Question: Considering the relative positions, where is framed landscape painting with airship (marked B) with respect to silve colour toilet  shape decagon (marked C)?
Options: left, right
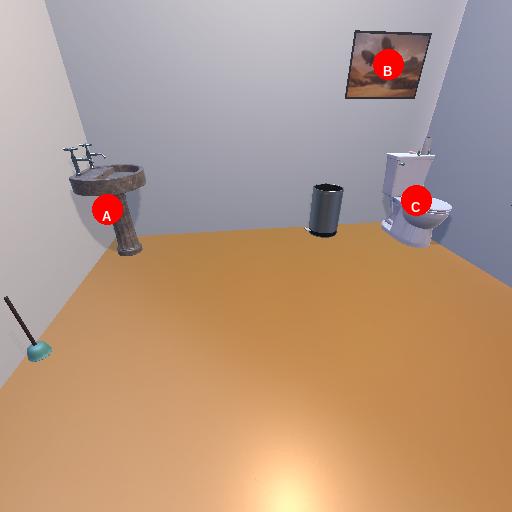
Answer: left